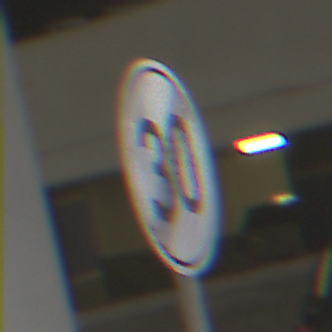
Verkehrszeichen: EndeGeschwindigkeit30
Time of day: Midday
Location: Roofed (Urban)
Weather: Overcast
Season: NotSpecified
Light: Artificial